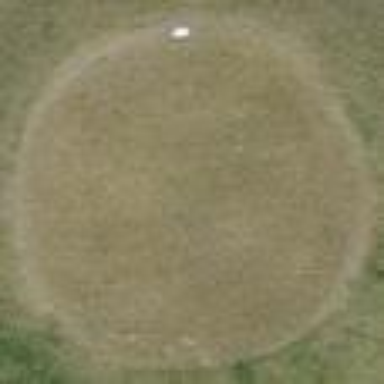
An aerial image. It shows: Grassy area designated as golf tee.